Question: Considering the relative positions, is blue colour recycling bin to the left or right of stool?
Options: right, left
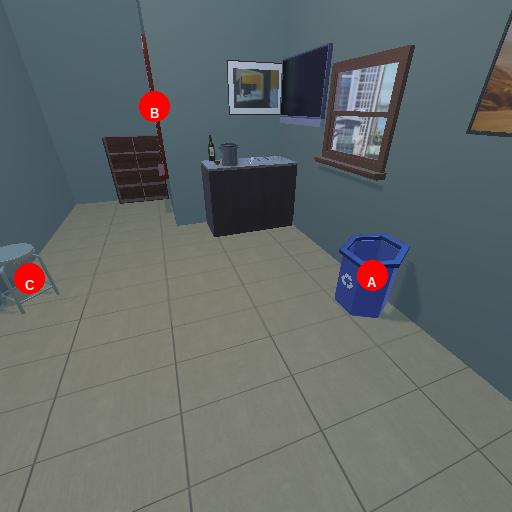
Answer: right